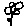
Label: flower